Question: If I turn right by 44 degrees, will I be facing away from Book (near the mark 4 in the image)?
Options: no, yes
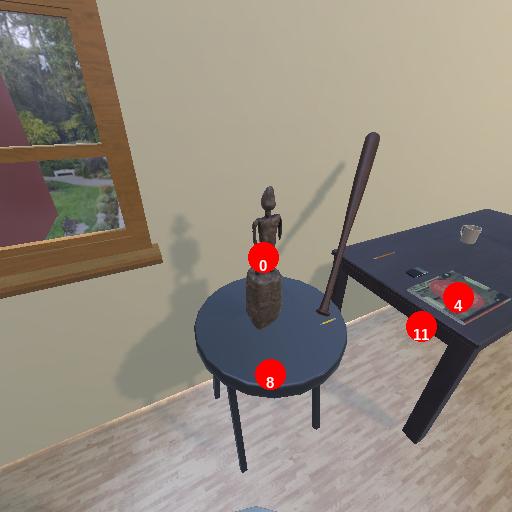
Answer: no